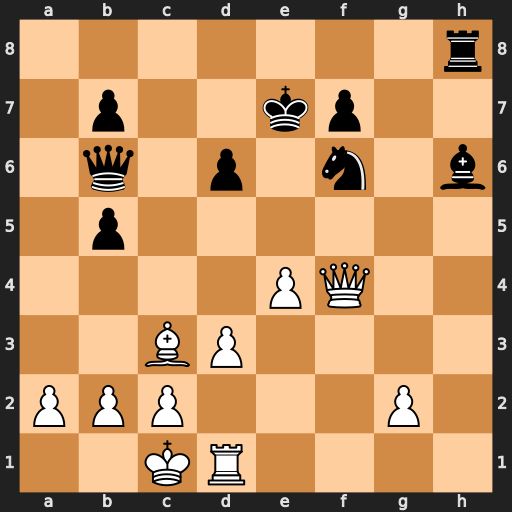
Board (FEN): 7r/1p2kp2/1q1p1n1b/1p6/4PQ2/2BP4/PPP3P1/2KR4
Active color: w
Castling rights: -
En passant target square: -
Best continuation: Bxf6+ Kf8 Bg5 Bxg5 Qxg5